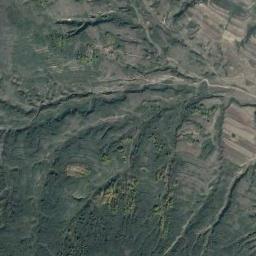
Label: mountain